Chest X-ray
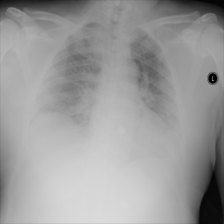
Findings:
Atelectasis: negative
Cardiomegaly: negative
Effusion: negative
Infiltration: negative
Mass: negative
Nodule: negative
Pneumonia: negative
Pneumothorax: negative
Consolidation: negative
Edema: negative
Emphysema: negative
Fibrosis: negative
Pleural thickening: negative
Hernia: negative